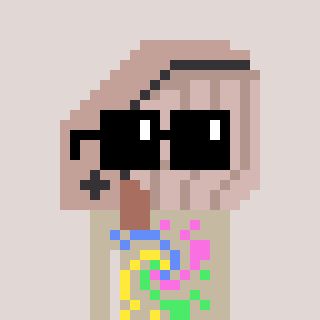
a pixel art character with square black sunglasses, a whale-shaped head and a bege-colored body on a warm background